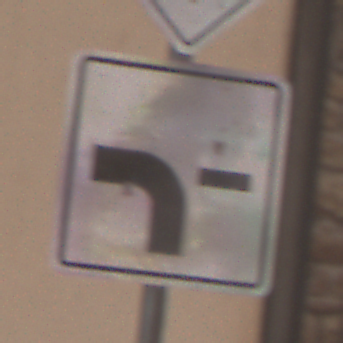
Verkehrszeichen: VerlaufVorfahrtsstrasse6
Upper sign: Vorfahrtsstrasse
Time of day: Midday
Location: Outdoor (Urban)
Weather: PartlyCloudy
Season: NotSpecified
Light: Natural